Question: In My Application i have View like this image:

Now, I want to make such coading that, the one bottle should be selected.
if i select another bottle then that bottle should be selected and another bottle should be deselected.
It should be happend for all the bottle.
I know that i can make it using the RadioGroup and RadioButton for Bottle.
but instead of that is there any other way to make it possible ?
If Yes, then please give me that technique.
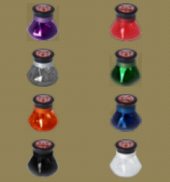
Answer: Here is a nice example (an inspiration):
<URL>
'''
onCreate(){
GridView imagegrid = (GridView) findViewById(R.id.phoneimagegrid);
imageAdapter = new ImageAdapter(this);
imagegrid.setAdapter(imageAdapter);
imagegrid.setOnItemClickListener(new OnItemClickListener() {
public void onItemClick(AdapterView<?> parent, View v,
int position, long id) {
Toast.makeText(AndroidCustomGalleryActivity.this,
"" + position, Toast.LENGTH_SHORT).show();
}
});
}
public class ImageAdapter extends BaseAdapter {
...
public View getView(int position, View convertView, ViewGroup parent) {
ImageView imageView;
if (convertView == null) { // if it's not recycled, initialize some
// attributes
imageView = new ImageView(mContext);
imageView.setLayoutParams(new GridView.LayoutParams(120, 120));
imageView.setScaleType(ImageView.ScaleType.CENTER_CROP);
imageView.setPadding(30, 8, 30, 8);
} else {
imageView = (ImageView) convertView;
}
imageView.setImageResource(mThumbIds[position]);
return imageView;
}
// references to our images
private Integer[] mThumbIds = { R.drawable.icon, R.drawable.icon,
R.drawable.icon, R.drawable.icon, R.drawable.icon,
R.drawable.icon, R.drawable.icon, R.drawable.icon };
}
'''
Layout:
'''
<RelativeLayout xmlns:android="http://schemas.android.com/apk/res/android"
android:layout_width="fill_parent"
android:layout_height="fill_parent" >
<GridView
android:id="@+id/phoneimagegrid"
android:layout_width="fill_parent"
android:layout_height="fill_parent"
android:columnWidth="120dp"
android:gravity="center"
android:horizontalSpacing="10dp"
android:numColumns="auto_fit"
android:stretchMode="columnWidth"
android:verticalSpacing="10dp" />
</RelativeLayout>
'''